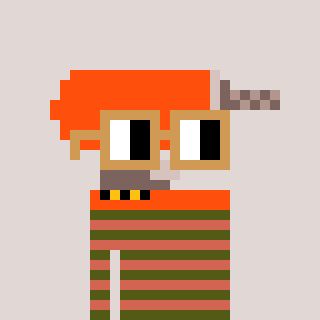
a pixel art character with square brown glasses, a drill-shaped head and a peachy-colored body on a warm background